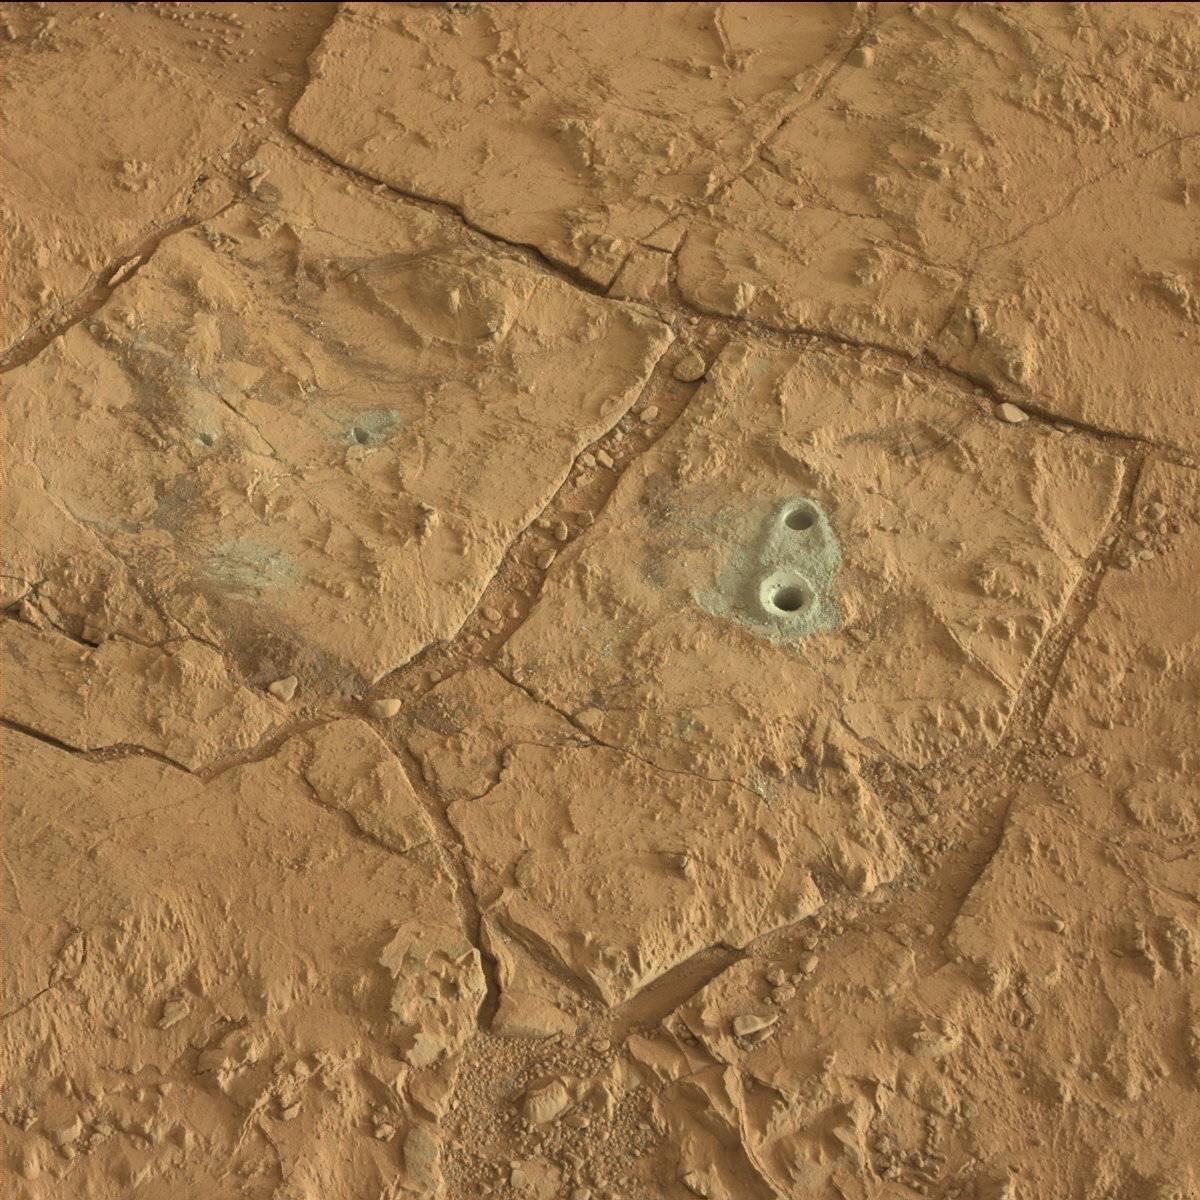
Terrain classes present: Bedrock, Hole, Sand / Soil